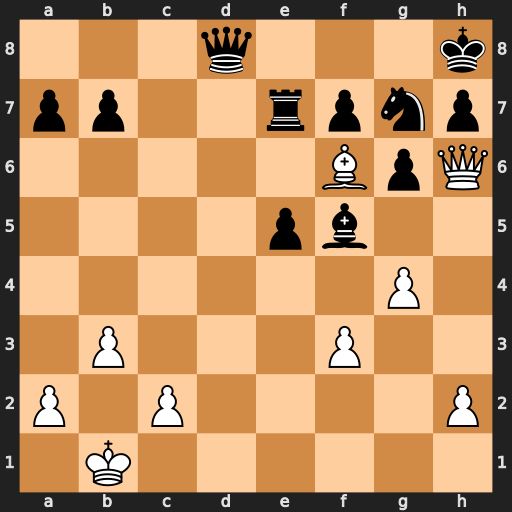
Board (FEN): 3q3k/pp2rpnp/5BpQ/4pb2/6P1/1P3P2/P1P4P/1K6
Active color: w
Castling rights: -
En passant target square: -
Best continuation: Qxg7#